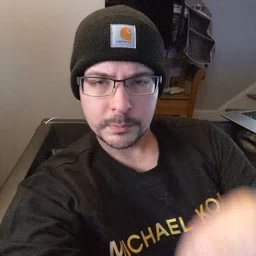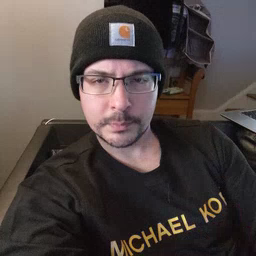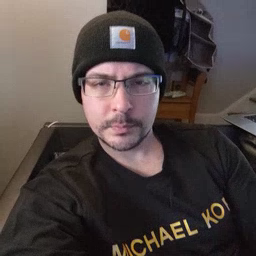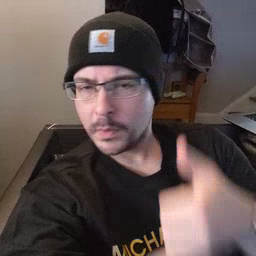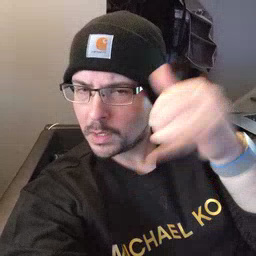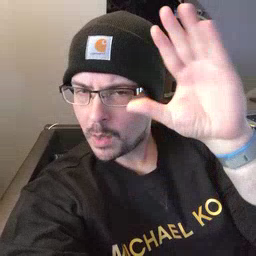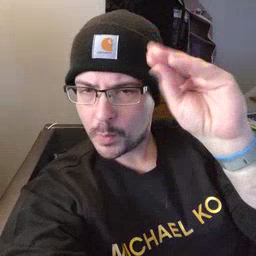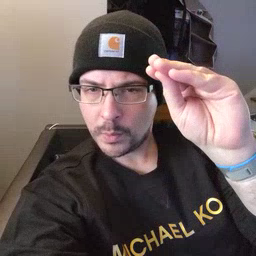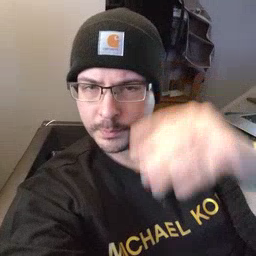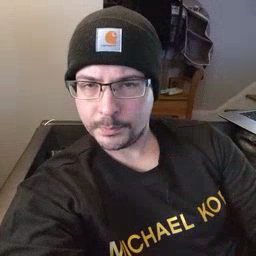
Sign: cowboy